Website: bh-photo
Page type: address-validator
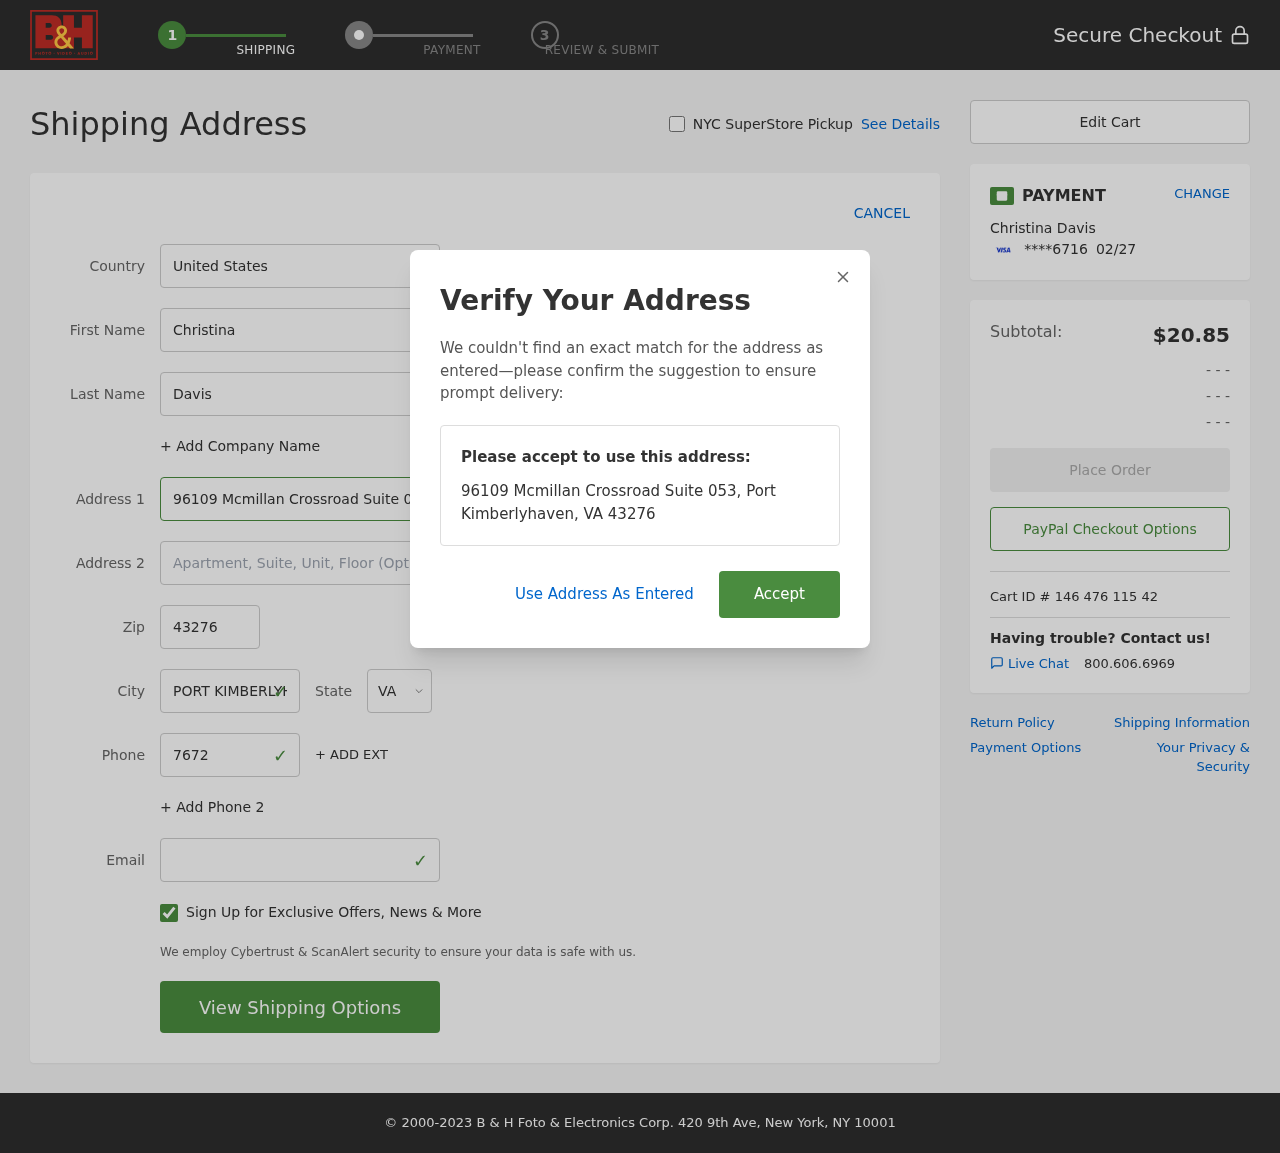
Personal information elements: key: PII_CARD_EXPIRY
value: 02/27
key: PII_CARD_LAST4
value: ****6716
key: PII_CITY
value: Port Kimberlyhaven
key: PII_COUNTRY
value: United States
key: PII_EMAIL
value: christina.davis@yahoo.com
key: PII_FIRSTNAME
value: Christina
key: PII_FULLNAME
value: Christina Davis
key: PII_LASTNAME
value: Davis
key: PII_PHONE
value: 7672087138
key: PII_POSTCODE
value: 43276
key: PII_STATE_ABBR
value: VA
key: PII_STREET
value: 96109 Mcmillan Crossroad Suite 053
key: PII_CITY_STATE_ZIP
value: Port Kimberlyhaven, VA 43276
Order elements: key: ORDER_SUBTOTAL
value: $20.85
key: ORDER_ID
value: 146 476 115 42